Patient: sex F, age 57
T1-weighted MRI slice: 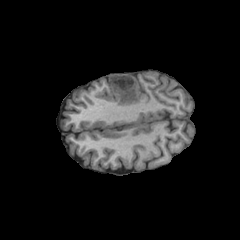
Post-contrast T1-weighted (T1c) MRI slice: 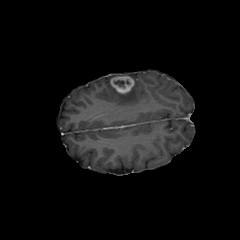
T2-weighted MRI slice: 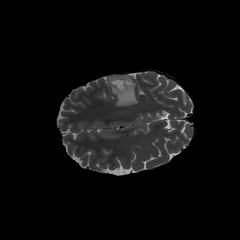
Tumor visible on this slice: yes
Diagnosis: Glioblastoma, IDH-wildtype
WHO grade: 4